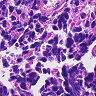
Metastatic tissue present: no